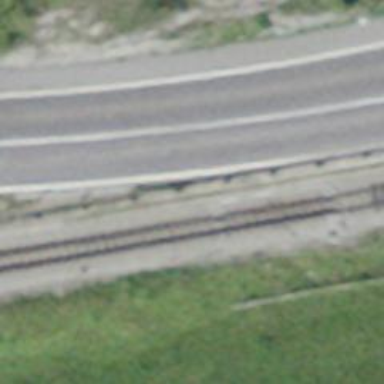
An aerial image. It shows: Narrow-gauge railway with electrified contact line.